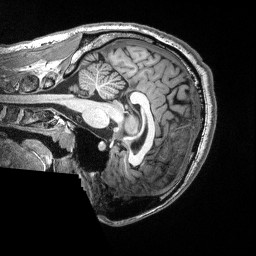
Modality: T1w
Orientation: sagittal
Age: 26
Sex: male